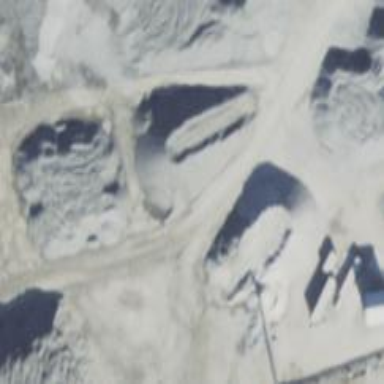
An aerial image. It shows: Quarry area.